Field crop: maize
Growth stage: 2
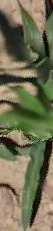
Species: maize